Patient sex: M
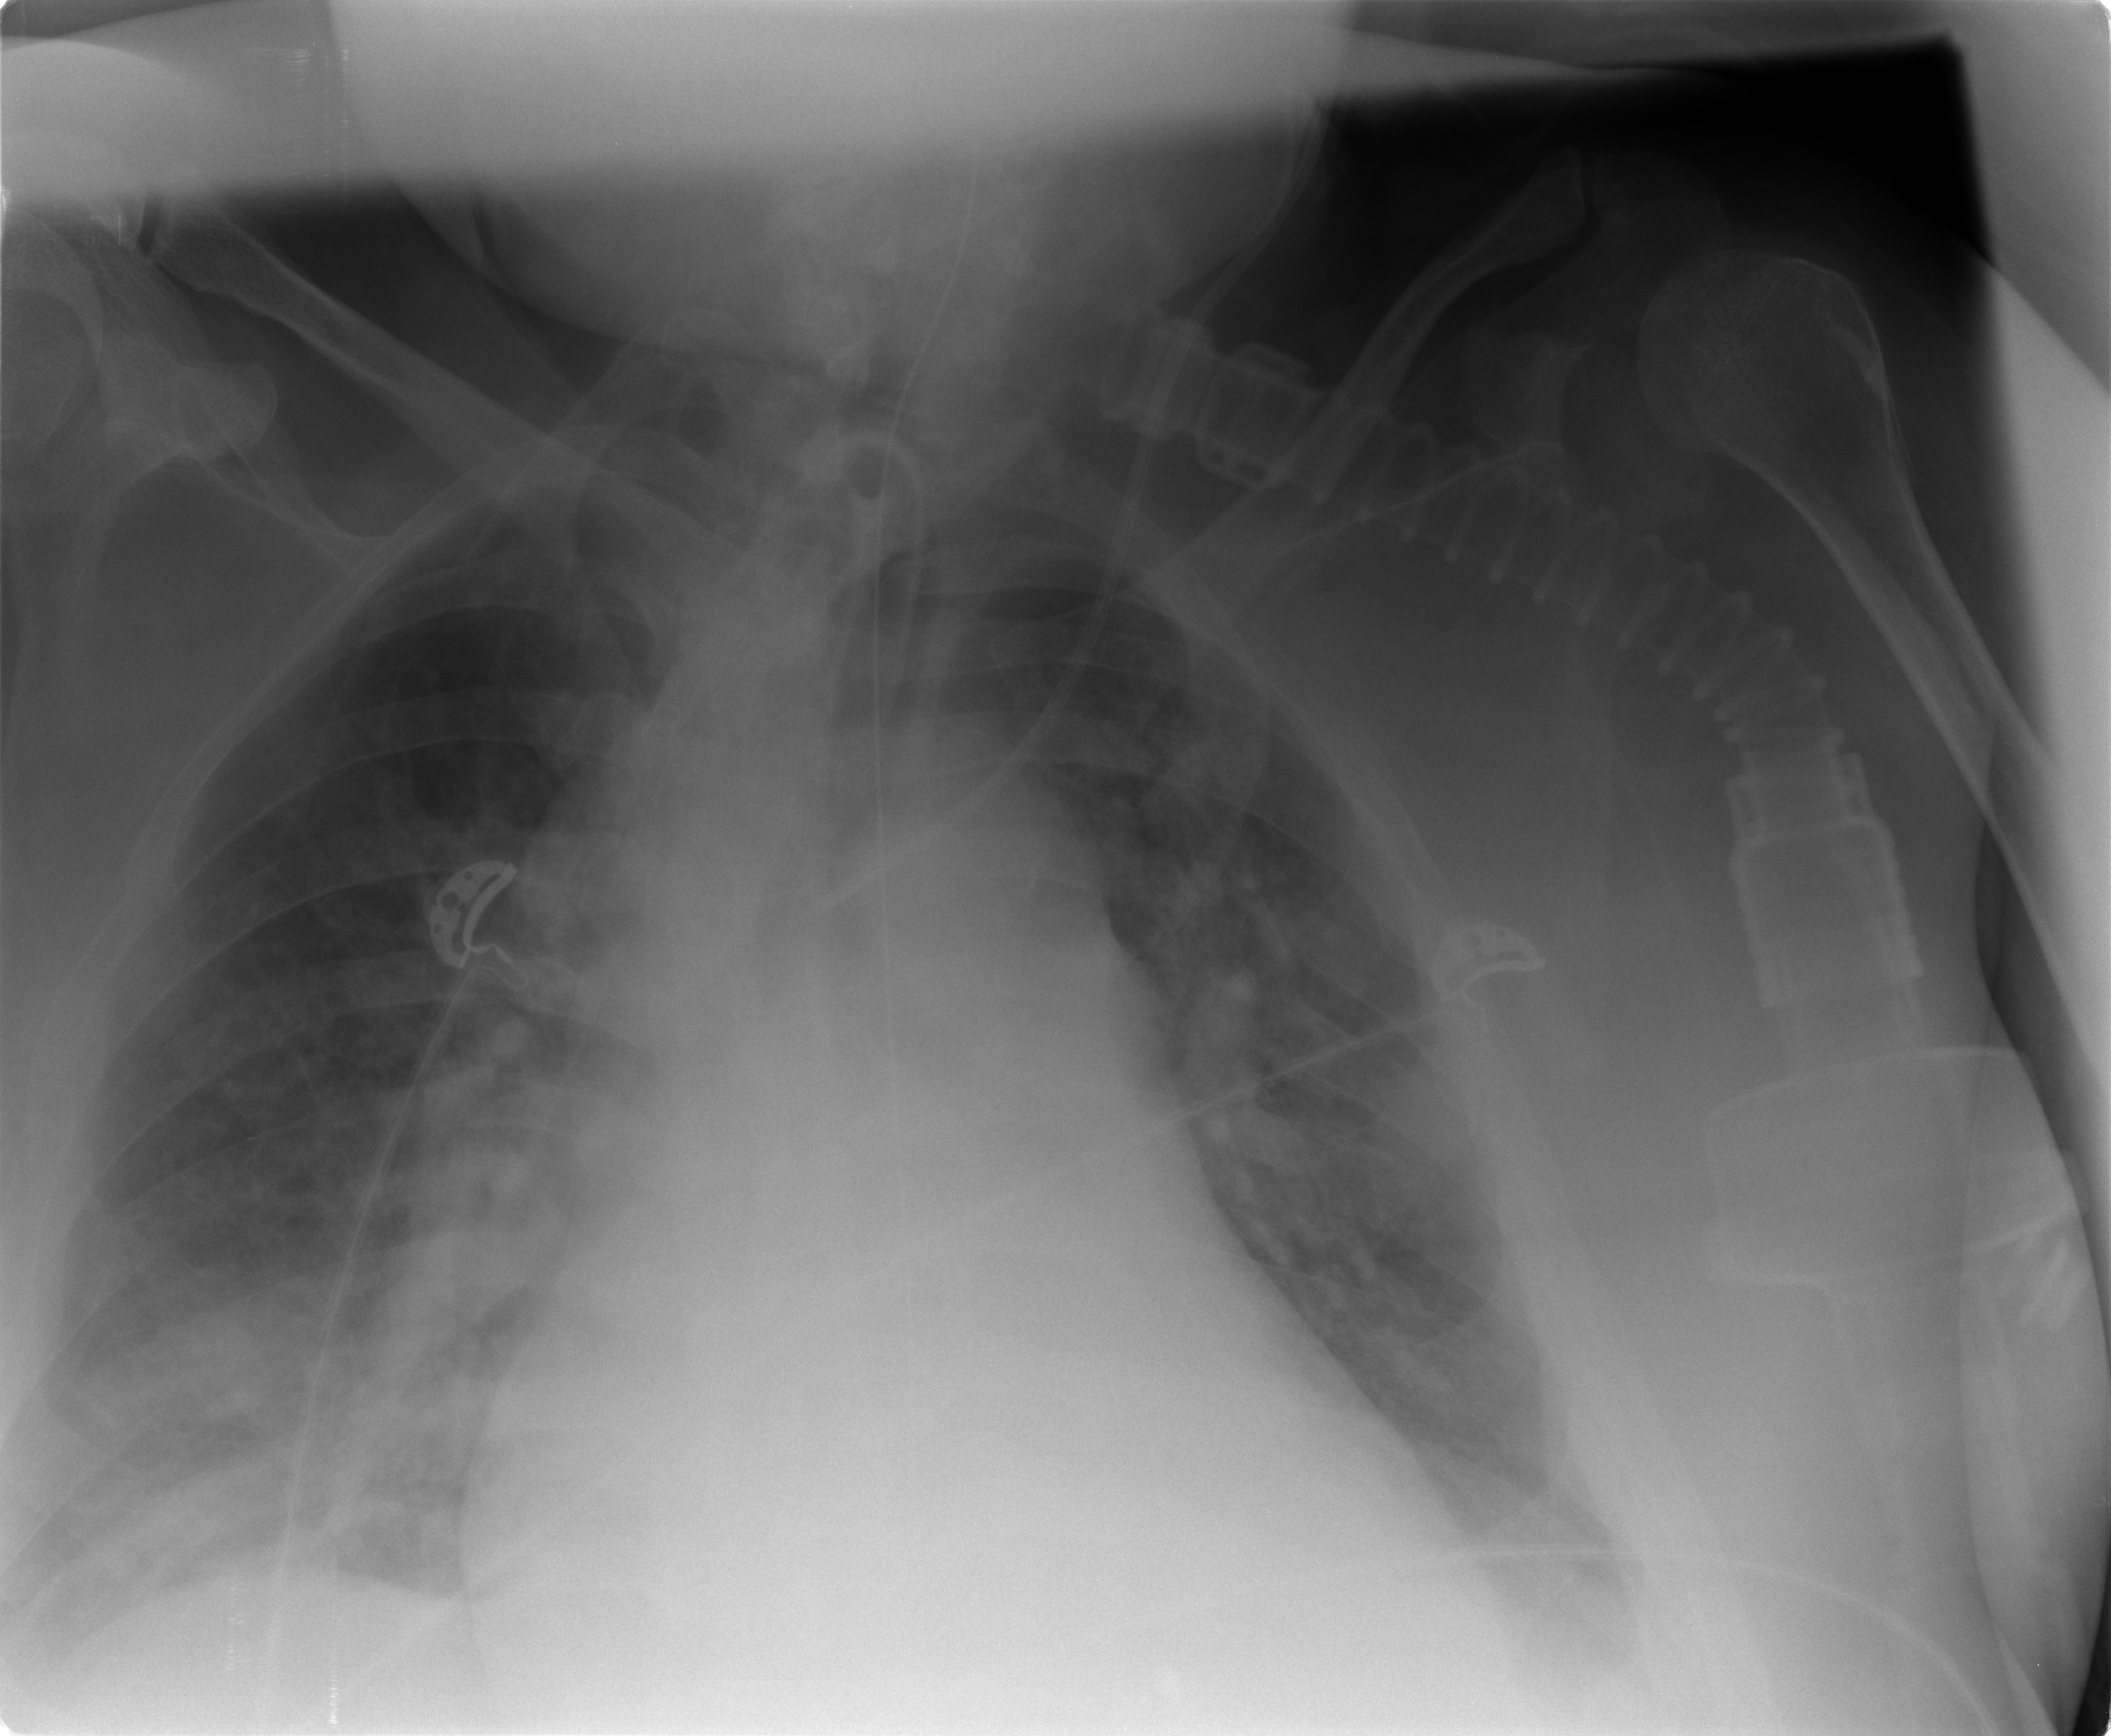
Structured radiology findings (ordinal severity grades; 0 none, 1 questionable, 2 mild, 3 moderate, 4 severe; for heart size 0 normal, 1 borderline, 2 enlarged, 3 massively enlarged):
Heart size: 2
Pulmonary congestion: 2
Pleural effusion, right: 2
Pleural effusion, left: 1
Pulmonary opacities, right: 2
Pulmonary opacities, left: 1
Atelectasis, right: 2
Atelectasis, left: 2